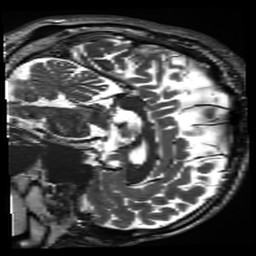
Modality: inplaneT2
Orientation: sagittal
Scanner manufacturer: siemens
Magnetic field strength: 3 T
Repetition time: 11 s
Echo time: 0.059 s